【题型】填空题　【知识点】解析几何　【难度】easy
将一张长为2宽为1的矩形纸片OABC置于平面直角坐标系中，其中$O(0,0)$,$A(2,0)$,$C(0,1)$，将矩形纸片折叠，使$O$点落在线段$BC$上，设折痕所在直线的斜率为$k$，则$k$的取值范围是\underline{\quad\quad}.
【解答】
\vspace{8pt}
\noindent
\textbf{【答案】}$[-2,0]$

\vspace{3pt}
\noindent
\textbf{【分析】}取$BC$上任意一点$D$，求出$OD$的斜率范围（斜率存在时）可得$k$的范围，再考虑当折叠后$O$与$C$重合时的情况即可得解.

\vspace{5pt}
\noindent
\textbf{【详解】}如图，

\vspace{3pt}
\noindent
要想使折叠后$O$点落在线段$BC$上，可取$BC$上任意一点$D$，作线段$OD$的垂直平分线$l$，以$l$为折痕可使$O$与$D$重合，

\vspace{3pt}
\noindent
因为$k_{OD}\geq k_{OB}=\dfrac{1}{2}$，所以$k=-\dfrac{1}{k_{OD}}\geq -2$，且$k<0$.

\vspace{3pt}
\noindent
又当折叠后$O$与$C$重合时，$k=0$，所以$-2\leq k\leq 0$，$\therefore k$的取值范围是$[-2,0]$.

\vspace{5pt}
\noindent
故答案为：$[-2,0]$.
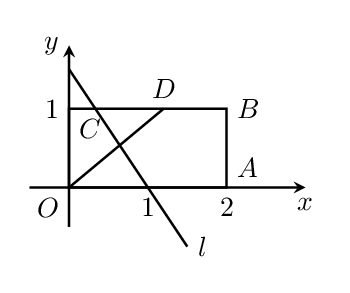